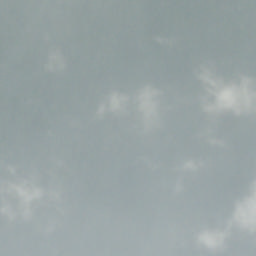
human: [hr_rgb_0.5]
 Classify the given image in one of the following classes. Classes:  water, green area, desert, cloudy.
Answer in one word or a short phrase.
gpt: cloudy